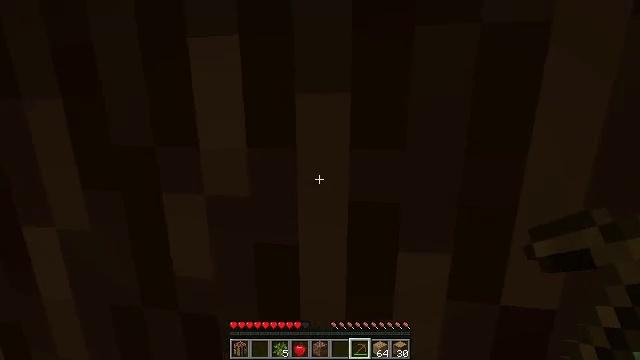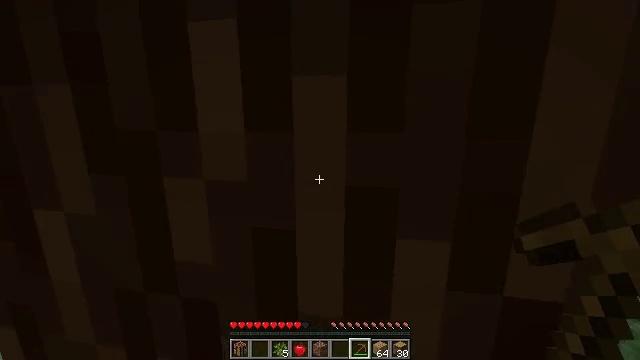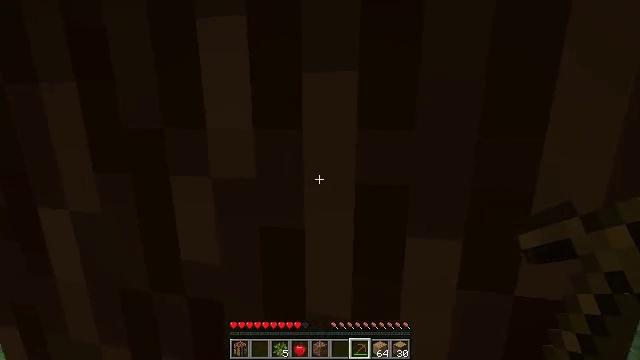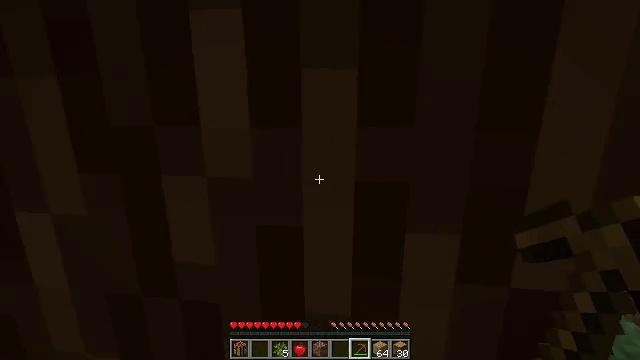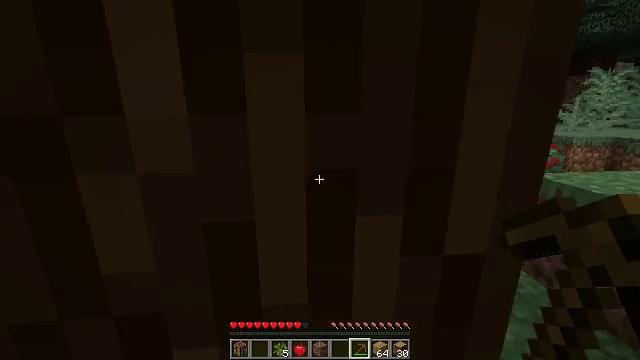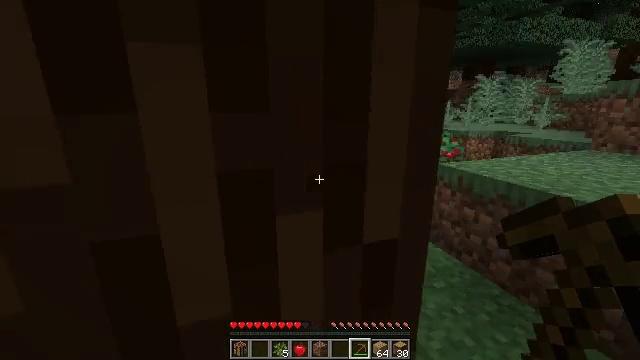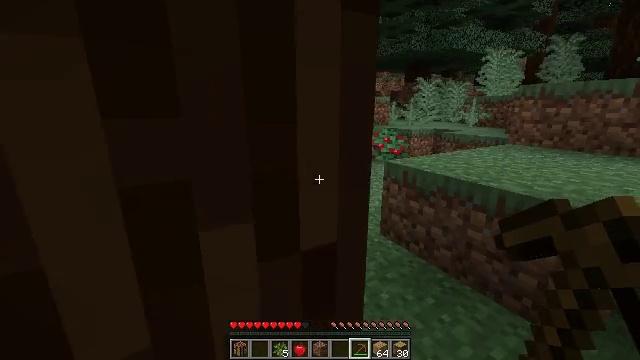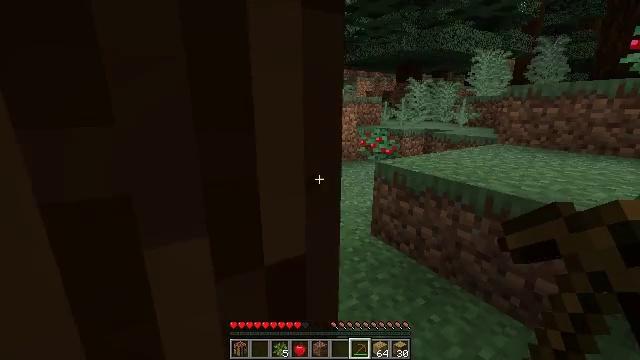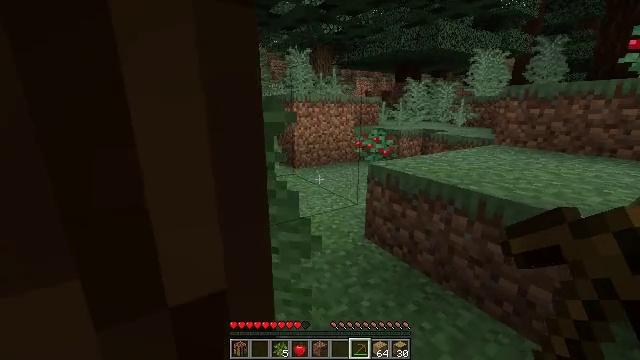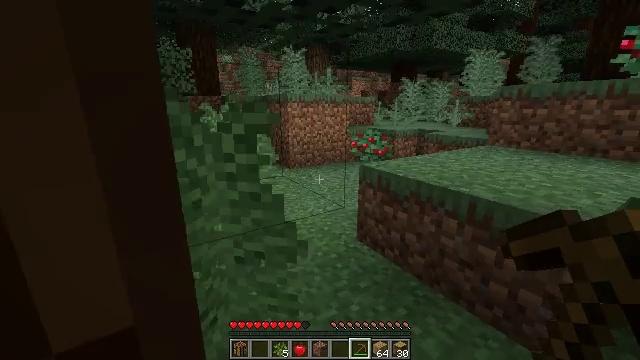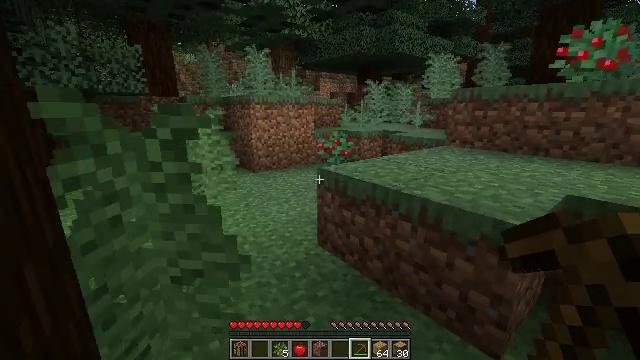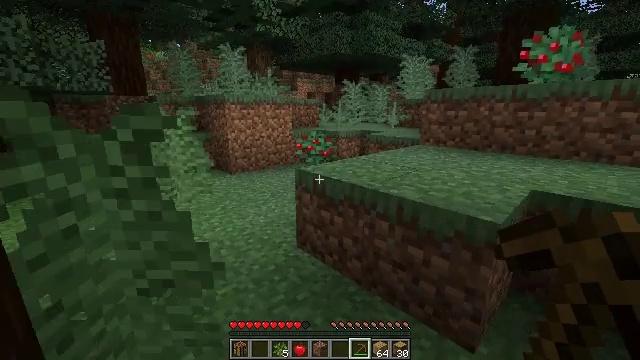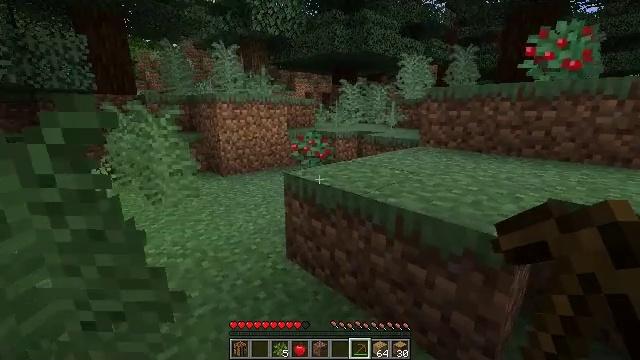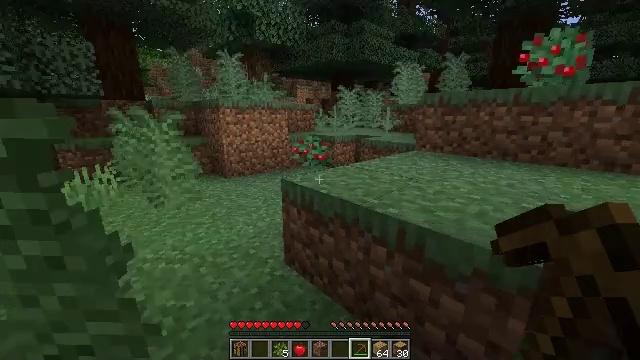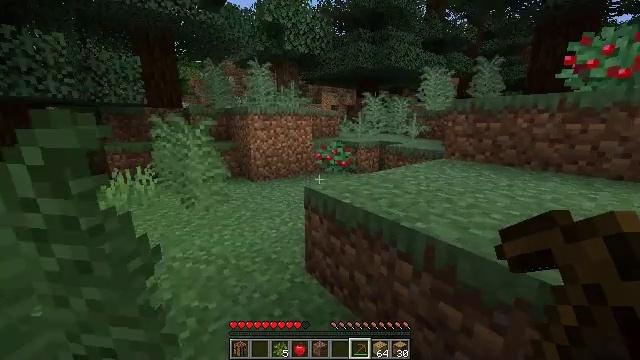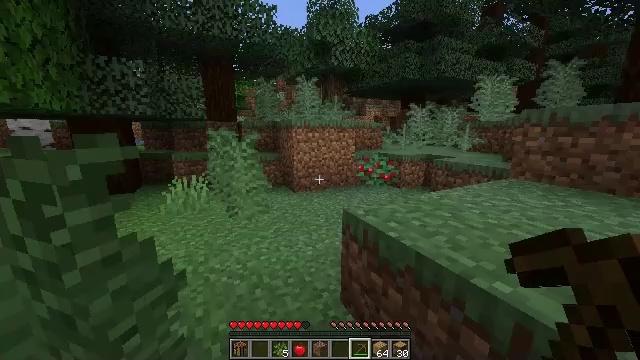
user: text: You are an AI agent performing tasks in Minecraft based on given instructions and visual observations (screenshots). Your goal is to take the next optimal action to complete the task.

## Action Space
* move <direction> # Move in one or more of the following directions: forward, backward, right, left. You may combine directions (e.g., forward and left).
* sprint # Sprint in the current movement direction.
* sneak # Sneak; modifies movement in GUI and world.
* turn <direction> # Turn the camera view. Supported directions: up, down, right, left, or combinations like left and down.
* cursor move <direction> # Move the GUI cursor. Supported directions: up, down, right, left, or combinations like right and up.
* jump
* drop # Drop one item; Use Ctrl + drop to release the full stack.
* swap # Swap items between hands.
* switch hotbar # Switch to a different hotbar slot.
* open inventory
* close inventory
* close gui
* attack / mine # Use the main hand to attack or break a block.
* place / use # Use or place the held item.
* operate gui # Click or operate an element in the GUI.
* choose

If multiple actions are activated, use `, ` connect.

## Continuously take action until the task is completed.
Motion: motion action
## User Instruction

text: Mine the sweet berry bush.
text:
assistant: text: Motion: move forward, turn left
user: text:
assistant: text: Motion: move forward
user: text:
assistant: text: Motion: move forward, sprint, turn right
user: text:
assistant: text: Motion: move forward, sprint, turn right and down
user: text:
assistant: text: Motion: move forward, sprint, turn right
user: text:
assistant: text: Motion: move forward, sprint, turn right
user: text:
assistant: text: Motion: move forward, sprint, turn right
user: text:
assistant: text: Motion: move forward
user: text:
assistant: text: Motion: move forward
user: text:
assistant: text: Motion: move forward, turn right
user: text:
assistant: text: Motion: move forward, sprint, turn right
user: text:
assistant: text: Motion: move forward, sprint
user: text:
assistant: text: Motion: move forward, sprint
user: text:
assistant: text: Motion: move forward, sprint, turn left and up
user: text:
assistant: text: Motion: move forward, sprint, turn left and up
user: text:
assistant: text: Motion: move forward, turn left and up
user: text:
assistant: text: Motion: move forward, sprint, turn left
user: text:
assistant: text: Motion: move forward, sprint, turn left
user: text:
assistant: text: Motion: move forward, sprint
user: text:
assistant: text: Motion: move forward, sprint
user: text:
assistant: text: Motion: move forward
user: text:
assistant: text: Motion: move forward, sprint
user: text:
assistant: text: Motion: move forward, sprint
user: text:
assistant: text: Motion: move forward, sprint, turn right
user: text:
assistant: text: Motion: move forward, sprint, turn right and down
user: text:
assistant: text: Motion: move forward, sprint, turn right and down
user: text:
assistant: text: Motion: move forward, turn right and down
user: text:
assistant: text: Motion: move forward, turn right
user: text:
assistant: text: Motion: move forward
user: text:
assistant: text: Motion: move forward